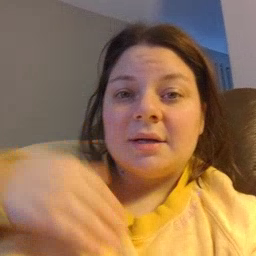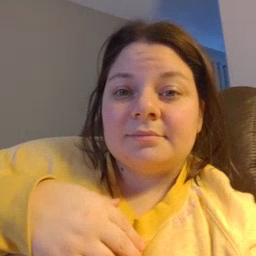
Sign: head